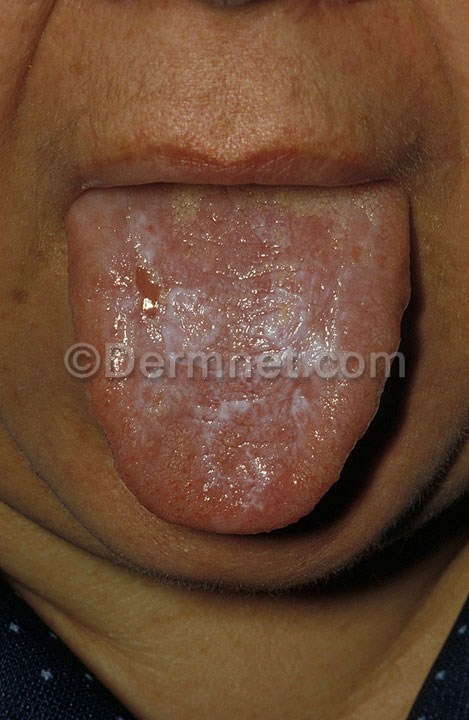
Disease: Psoriasis pictures Lichen Planus and related diseases